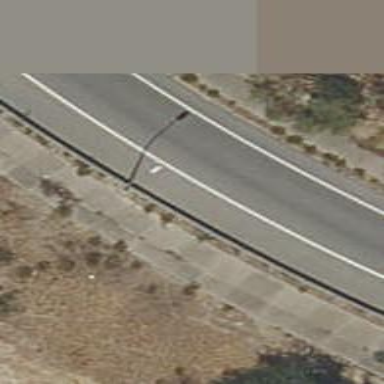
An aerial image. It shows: Asphalt road classified as tertiary.